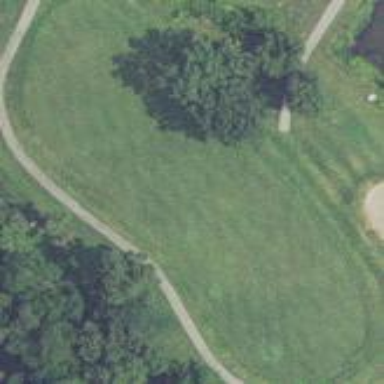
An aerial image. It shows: Golf fairway surrounded by grass.